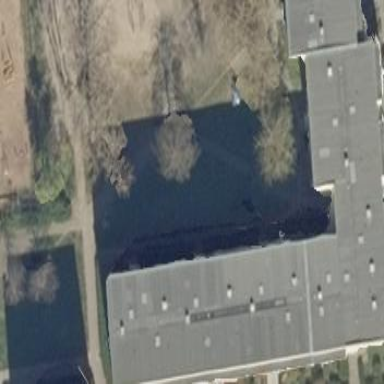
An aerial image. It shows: Apartment building with flat roof.